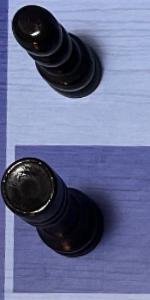
Label: Rook_Black